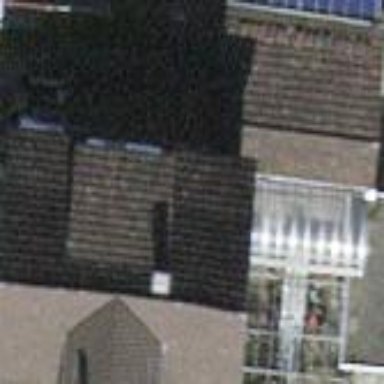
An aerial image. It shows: Detached building.